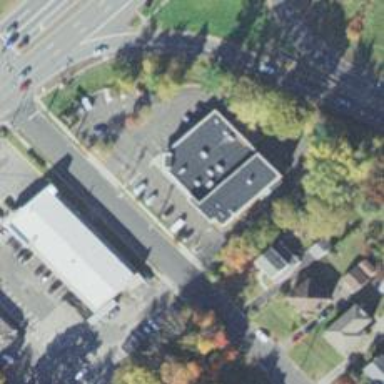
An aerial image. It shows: Pharmacy providing healthcare services.